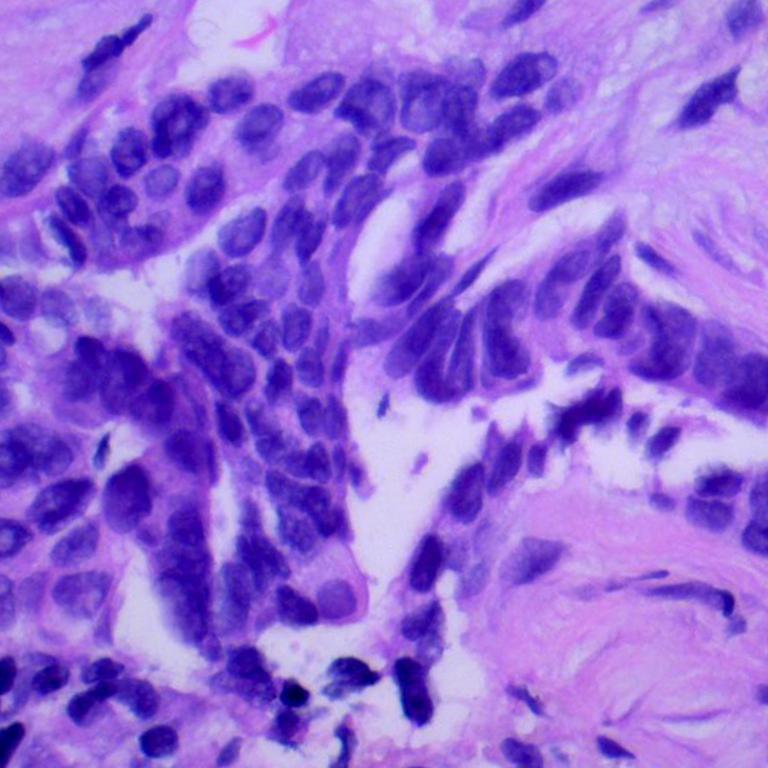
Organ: lung
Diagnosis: adenocarcinomas